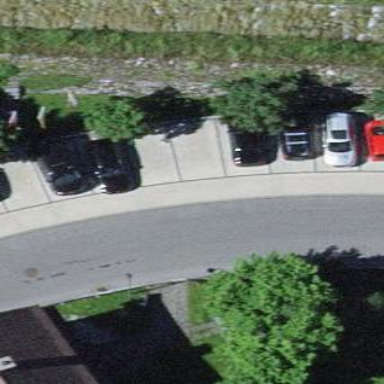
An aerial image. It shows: Parking area with surface.